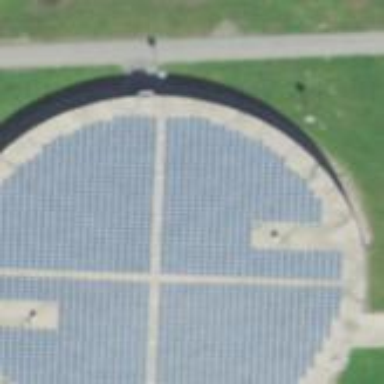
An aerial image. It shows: Solar power generator utilizing photovoltaic technology with solar photovoltaic panels.